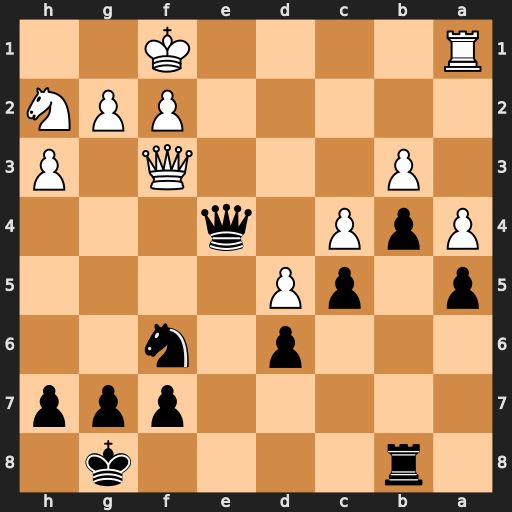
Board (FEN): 1r4k1/5ppp/3p1n2/p1pP4/PpP1q3/1P3Q1P/5PPN/R4K2
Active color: b
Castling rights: -
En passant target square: -
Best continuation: Qe5 Re1 Qxh2